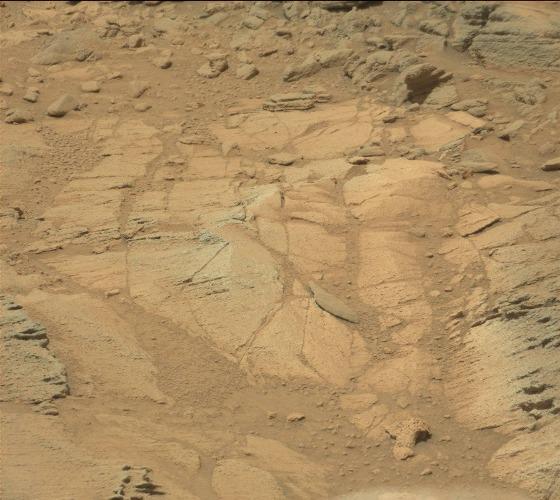
Terrain classes present: Bedrock, Gravel / Sand / Soil, Rock, Shadow